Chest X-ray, AP view. Patient: 49 years old, sex M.
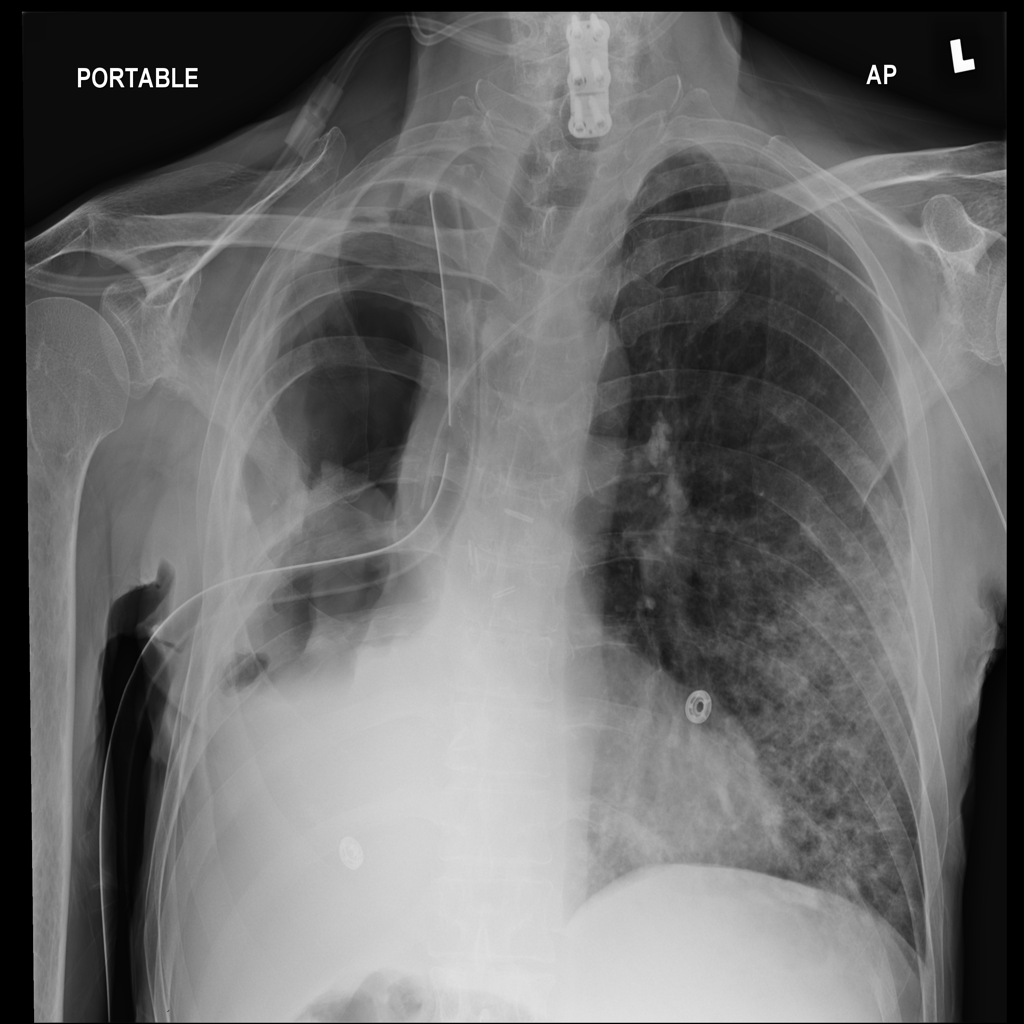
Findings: Fibrosis, Infiltration, Pleural_Thickening